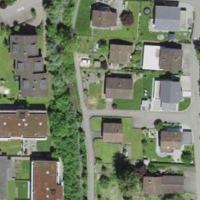
EUNIS habitat code: 55
Species observed at this site:
Linaria vulgaris